Question: We are developing an Android app that makes makes much use of images (small and large). Our home screen has a "collage" of images. We have debugged a series of "memory leaks" through <URL>... but have just noticed that our call to 'setContentView' in our main 'Activity' causes a very large memory allocation:
> 08-14 15:27:30.688: D/BEFORE setContentView PJK 6 CollageActivity(21845): debug.memory: allocated: 49.05MB of 192.00MB (19.22MB free)
08-14 15:27:31.049: D/AFTER setContentView PJK 7 CollageActivity(21845): debug.memory: allocated: 64.68MB of 192.00MB (15.22MB free)
(This was taken from a Nexus 4 device).
The only thing in the above-liked SO question we haven't tried is generating different-scaled background images. This would only account for 3,932,160 (= 1280 x 768 x 4) bytes of allocation.
DDMS (and MAT) shows that there is a large allocation to bitmaps:

Is there some way to figure out which part of our layout is causing such a large allocation (16,384,064 bytes!) ? (Though I just rescaled the image to that size, and it didn't help.)
---
Digging a little deeper, I removed the 'android:background' drawable from the 'LinearLayout':
'''
<LinearLayout
android:id="@+id/collage_activity_layout"
android:layout_width="fill_parent"
android:layout_height="fill_parent"
android:background="@drawable/bg_collage"
android:orientation="horizontal" >
'''
And the memory allocation when away! Any ideas as to why the 800 x 1280 background ( which should generate a 800 x 1280 x 4= 4,096,000 byte image) is actually generating a 16MB image? Could it be because of the difference between 800 (image size) and 768 (screen size) ?
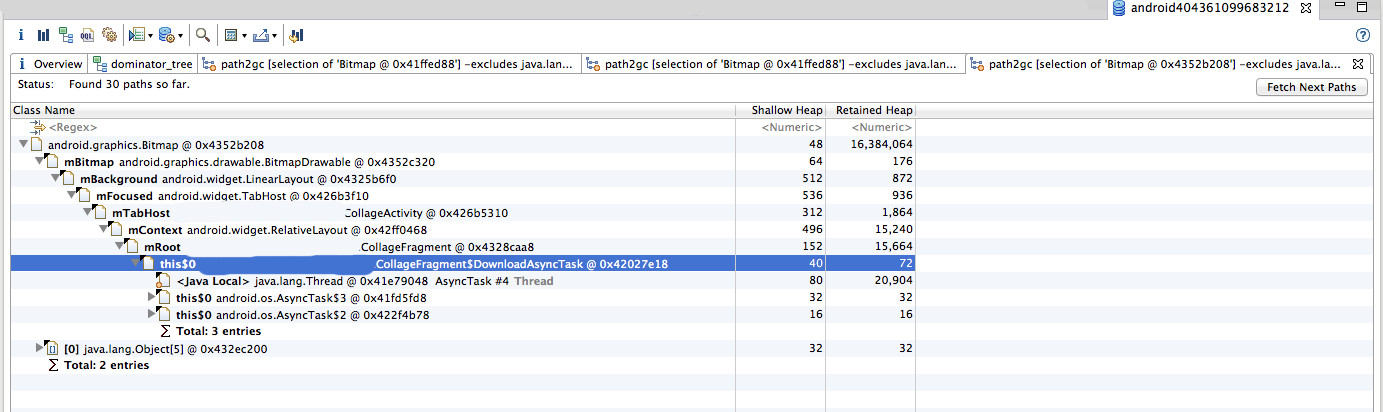
Answer: There were a two things that we had to do to fix this:
1. The background images we were using were JPGs. Changing the images to PNGs (for both orientations) dropped the usage from 16MB to about 8MB.
2. The images also had to be scaled down by 25% in each direction. That gave us a much more manageable allocation per orientation change (about 2MB).